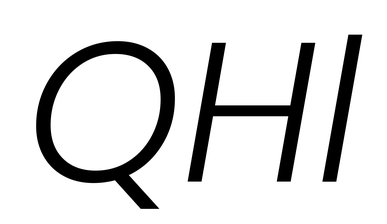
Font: Poppins-LightItalic